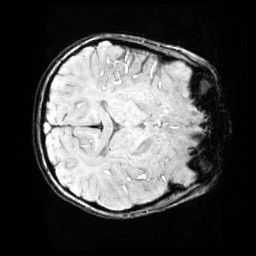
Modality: SWI
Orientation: axial
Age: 10
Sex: female
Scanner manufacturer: siemens
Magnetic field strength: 3 T
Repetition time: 0.027 s
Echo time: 0.02 s